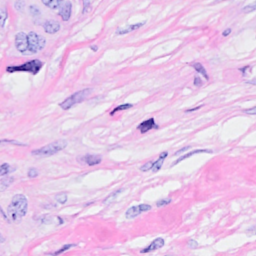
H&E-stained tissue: Breast